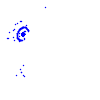
Particle: proton